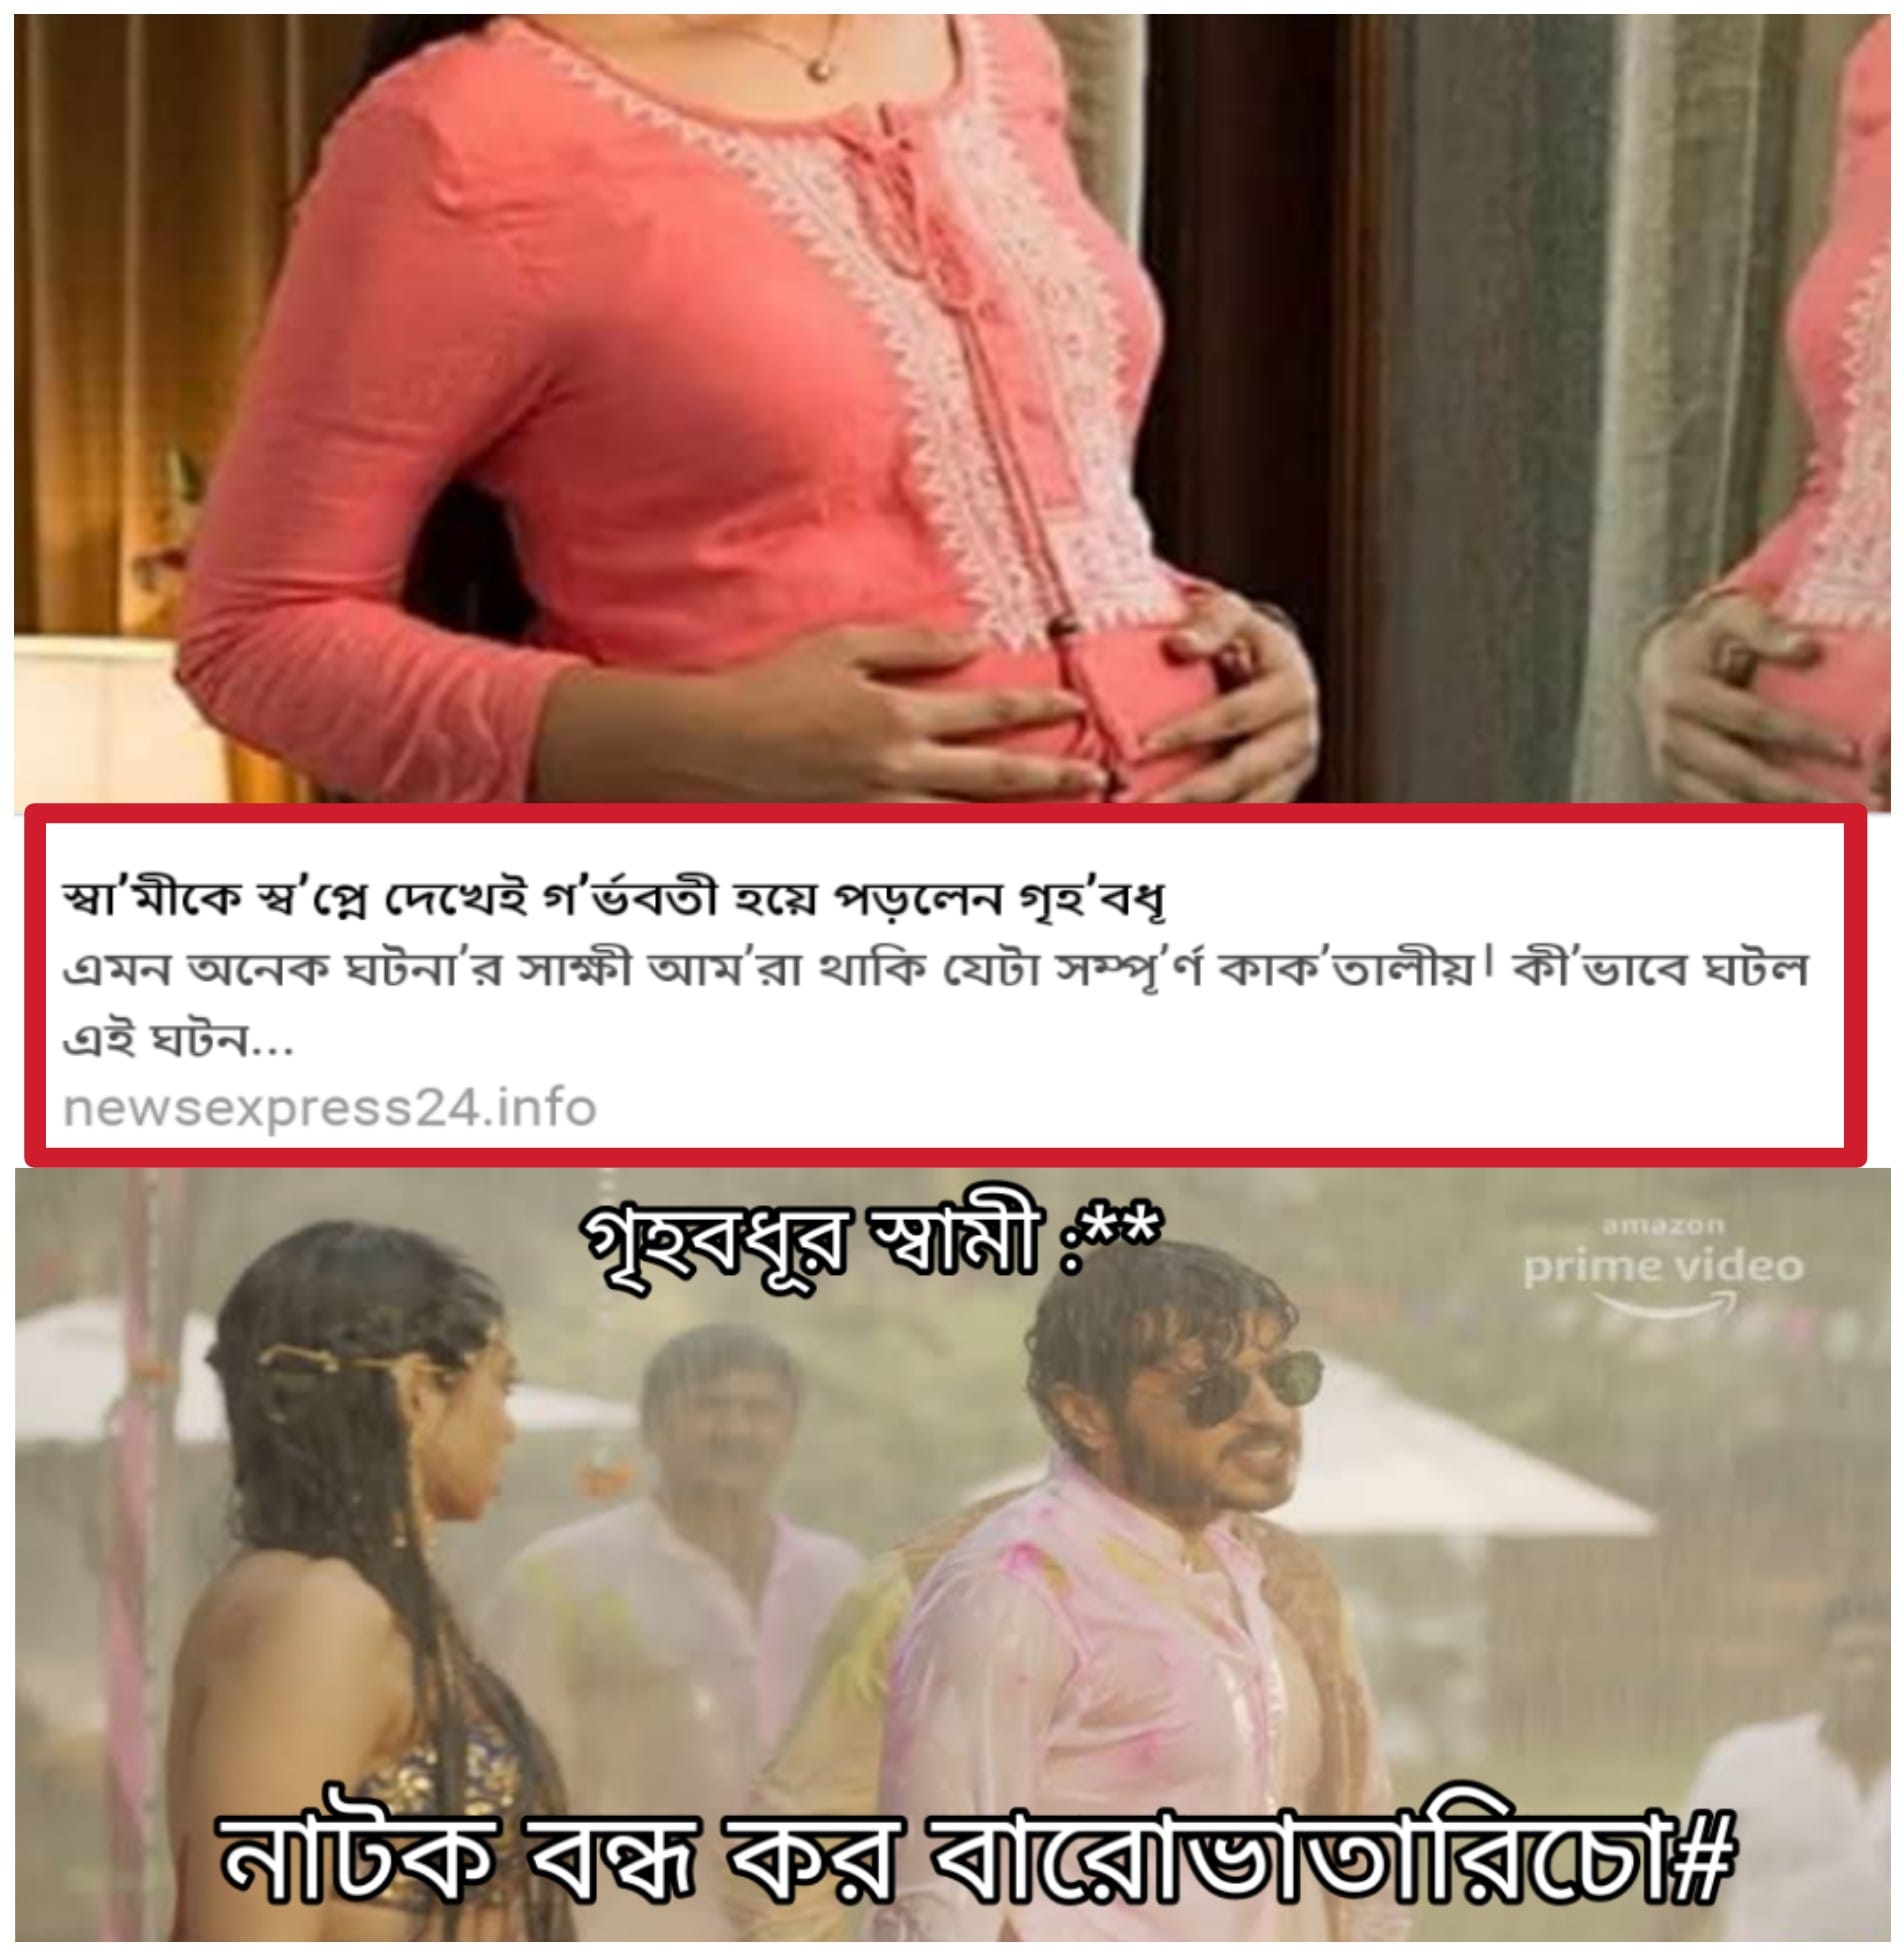
Caption: গ্রৃহবধুর স্বামী **    নাটক বন্ধ কর বারোভাতারিচো#
Label: hate